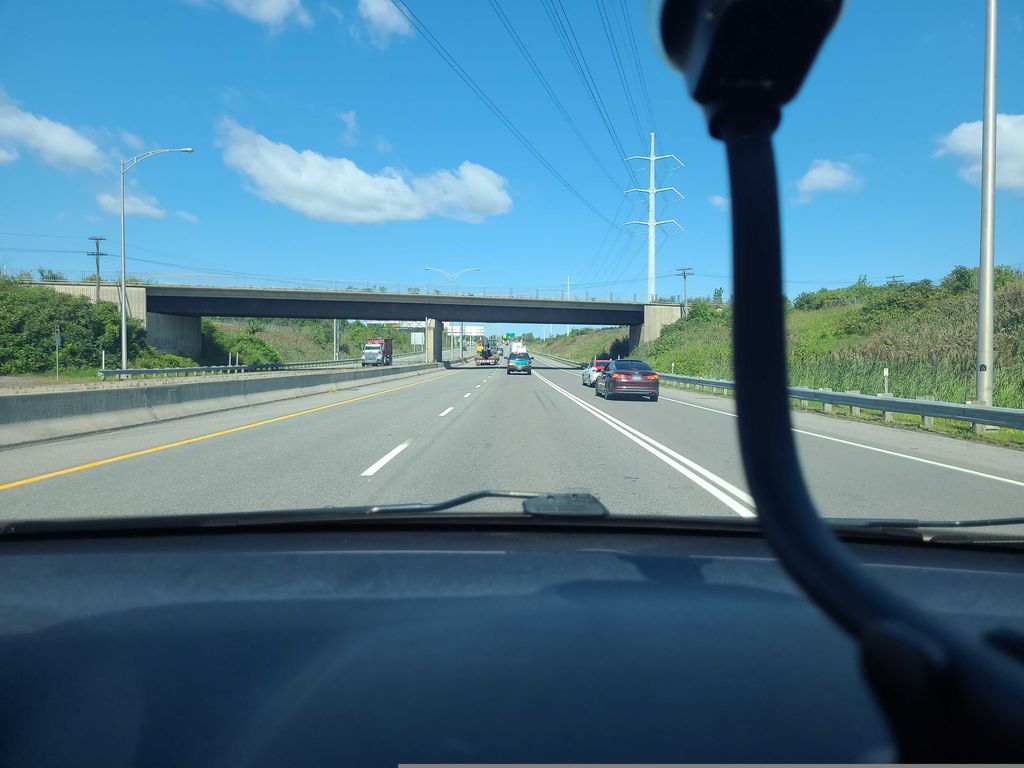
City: montreal